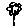
Label: flower